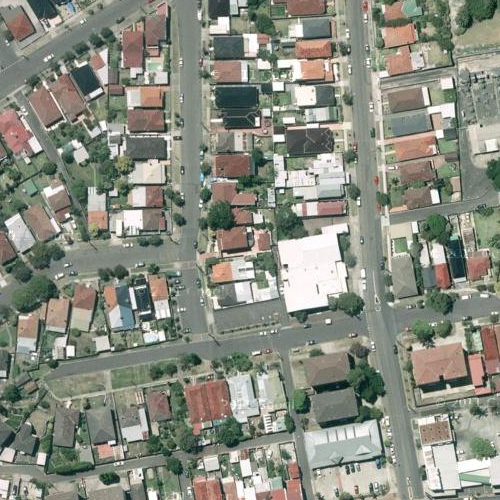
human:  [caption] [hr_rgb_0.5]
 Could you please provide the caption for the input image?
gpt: A residential area with many houses arranged neatly and a main road in the middle .

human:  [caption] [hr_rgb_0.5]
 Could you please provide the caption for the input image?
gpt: Many houses arranged neatly with a main street go across this area .

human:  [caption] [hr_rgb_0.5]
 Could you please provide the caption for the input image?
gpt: This is a residential area with many houses and a main street in the middle .

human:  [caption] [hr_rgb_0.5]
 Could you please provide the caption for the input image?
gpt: A residential area with many houses arranged neatly while a main street in the middle .

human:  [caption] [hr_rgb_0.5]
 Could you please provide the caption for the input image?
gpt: Lots of houses arranged neatly in the residential area with a main street in the middle .